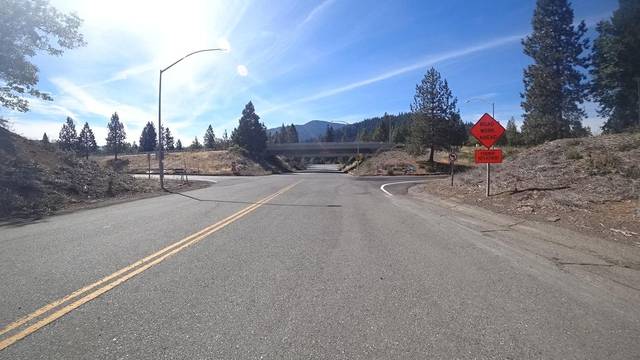
Region: United States
Coordinates: 41.258, -122.27